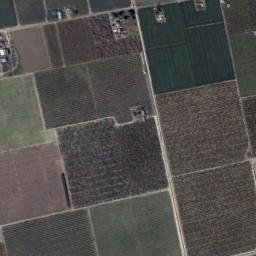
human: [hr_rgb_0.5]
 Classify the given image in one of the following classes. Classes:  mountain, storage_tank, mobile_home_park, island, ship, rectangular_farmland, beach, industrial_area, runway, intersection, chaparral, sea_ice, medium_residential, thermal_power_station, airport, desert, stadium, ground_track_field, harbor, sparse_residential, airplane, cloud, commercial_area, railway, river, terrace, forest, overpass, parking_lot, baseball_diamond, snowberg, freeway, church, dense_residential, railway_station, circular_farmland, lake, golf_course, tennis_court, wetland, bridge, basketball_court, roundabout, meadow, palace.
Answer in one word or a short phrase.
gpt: rectangular_farmland